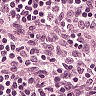
Metastatic tissue present: no